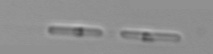
Label: Skeletonema